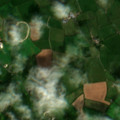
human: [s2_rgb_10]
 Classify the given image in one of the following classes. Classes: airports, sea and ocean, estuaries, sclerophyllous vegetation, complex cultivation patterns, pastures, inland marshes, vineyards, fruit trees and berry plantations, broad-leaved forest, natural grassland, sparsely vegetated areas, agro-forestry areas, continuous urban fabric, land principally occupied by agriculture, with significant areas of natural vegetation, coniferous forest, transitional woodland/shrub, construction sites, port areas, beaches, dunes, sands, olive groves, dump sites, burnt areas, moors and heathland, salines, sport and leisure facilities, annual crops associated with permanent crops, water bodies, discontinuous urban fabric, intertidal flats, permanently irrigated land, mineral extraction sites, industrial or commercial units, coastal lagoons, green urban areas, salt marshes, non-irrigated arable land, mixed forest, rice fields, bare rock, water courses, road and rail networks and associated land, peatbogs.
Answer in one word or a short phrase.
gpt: pastures